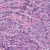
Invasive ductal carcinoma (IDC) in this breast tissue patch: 1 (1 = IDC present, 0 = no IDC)